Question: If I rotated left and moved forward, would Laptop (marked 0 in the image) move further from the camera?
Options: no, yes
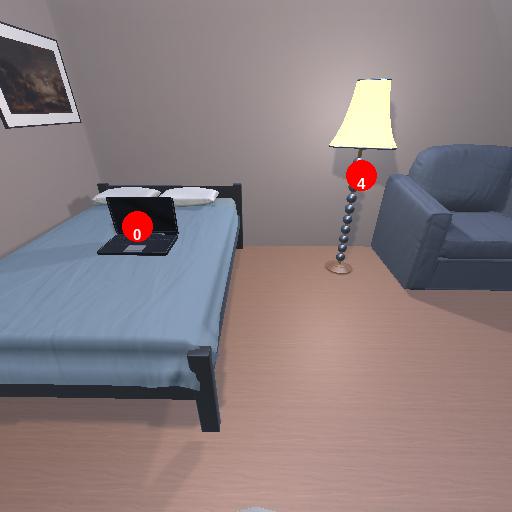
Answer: no